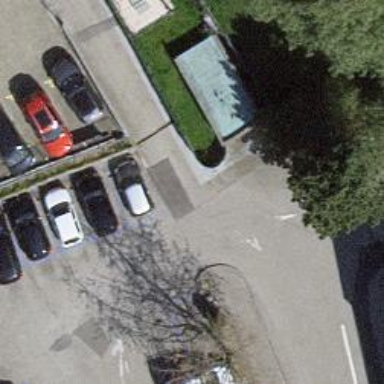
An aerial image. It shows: Asphalt parking aisle road for service vehicles.